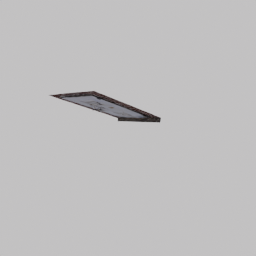
Label: architecture